Question: What is the reading of this measurement?
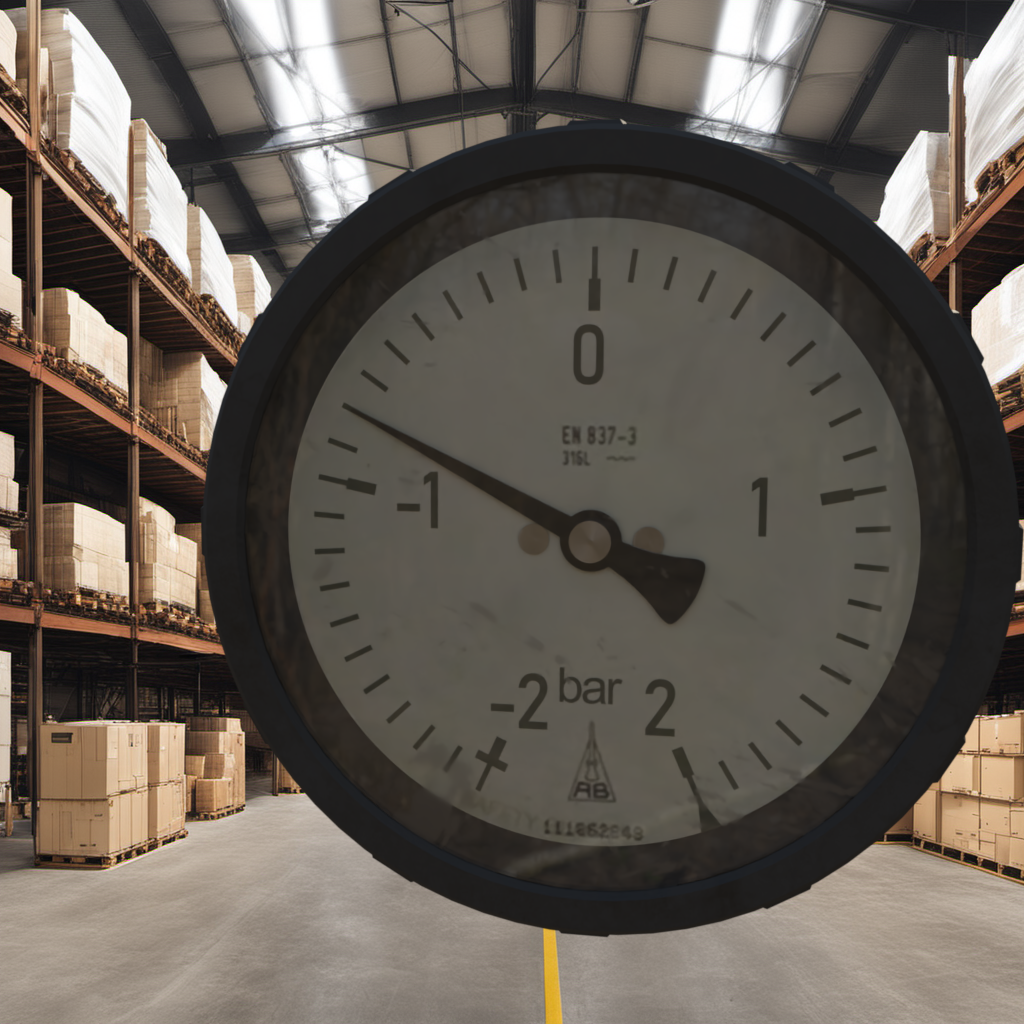
Answer: The result is -0.84
Question: What is the reading range of the measurement in the image?
Answer: The range is from -2 to 2
Question: What is the minimum and maximum reading range of the measurement in the image?
Answer: The minimum value is -2 and the maximum value is 2